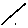
Label: line